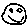
Label: smiley face